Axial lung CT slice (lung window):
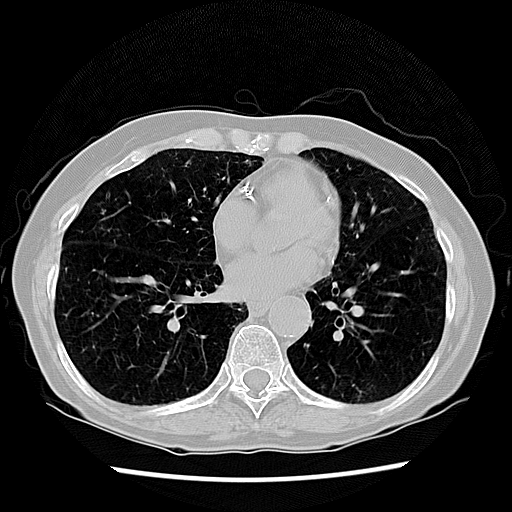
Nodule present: no